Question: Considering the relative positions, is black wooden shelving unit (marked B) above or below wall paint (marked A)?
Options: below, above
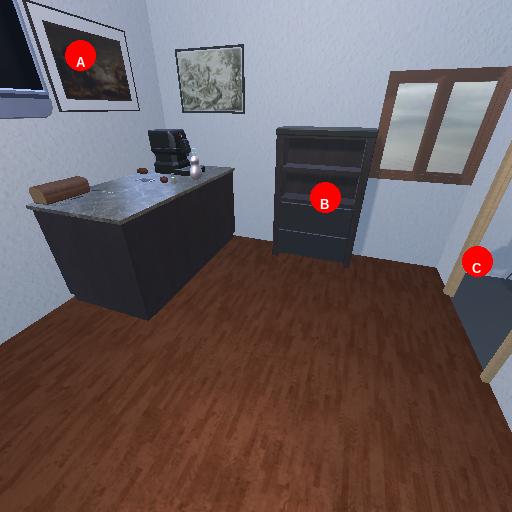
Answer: below